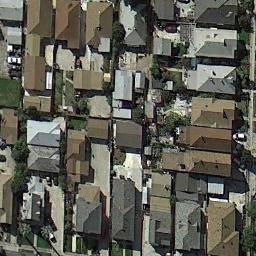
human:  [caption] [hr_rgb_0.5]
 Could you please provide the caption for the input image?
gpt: A dense residential area has lots of houses of different sizes .

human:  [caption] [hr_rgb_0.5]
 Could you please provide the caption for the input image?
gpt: The dense residential is next to some trees and cars .

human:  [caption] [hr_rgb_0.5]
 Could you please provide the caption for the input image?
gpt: There are many roads and neatly arranged houses and trees in densely populated areas .

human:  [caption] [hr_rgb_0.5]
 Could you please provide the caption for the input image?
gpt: The residential area is on both sides of the road .

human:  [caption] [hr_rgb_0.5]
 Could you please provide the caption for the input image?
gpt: There are brown and black buildings on dense residential area .